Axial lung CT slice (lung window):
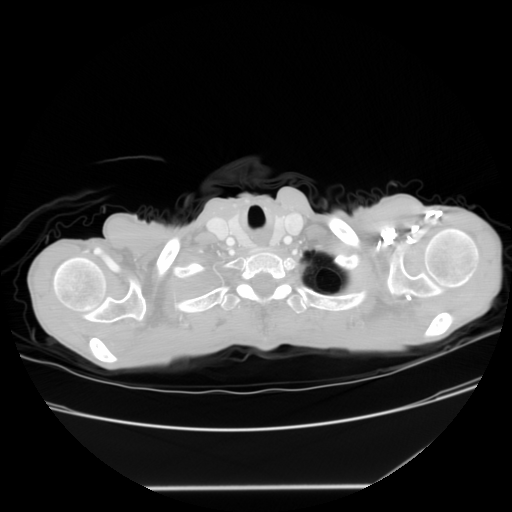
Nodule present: no